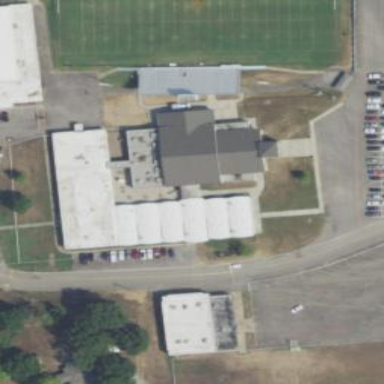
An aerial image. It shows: School building.